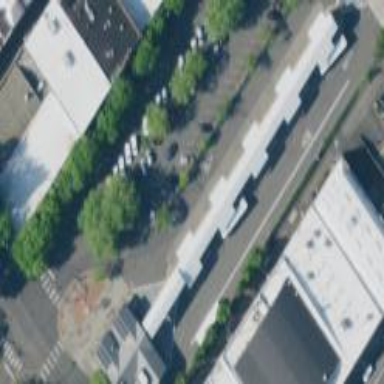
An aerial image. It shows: Bus station serving as public transport station.